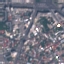
Land use / land cover class: Residential